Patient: sex M, age 58
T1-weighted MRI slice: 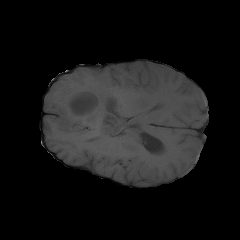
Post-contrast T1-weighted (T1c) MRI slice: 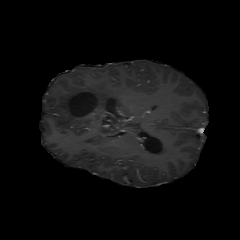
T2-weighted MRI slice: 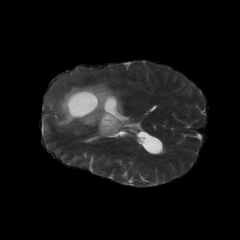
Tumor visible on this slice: yes
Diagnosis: Astrocytoma, IDH-mutant
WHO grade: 4